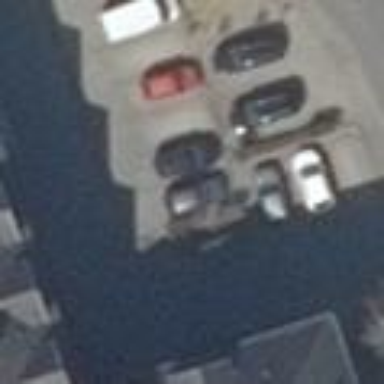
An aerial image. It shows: Parking area with surface.